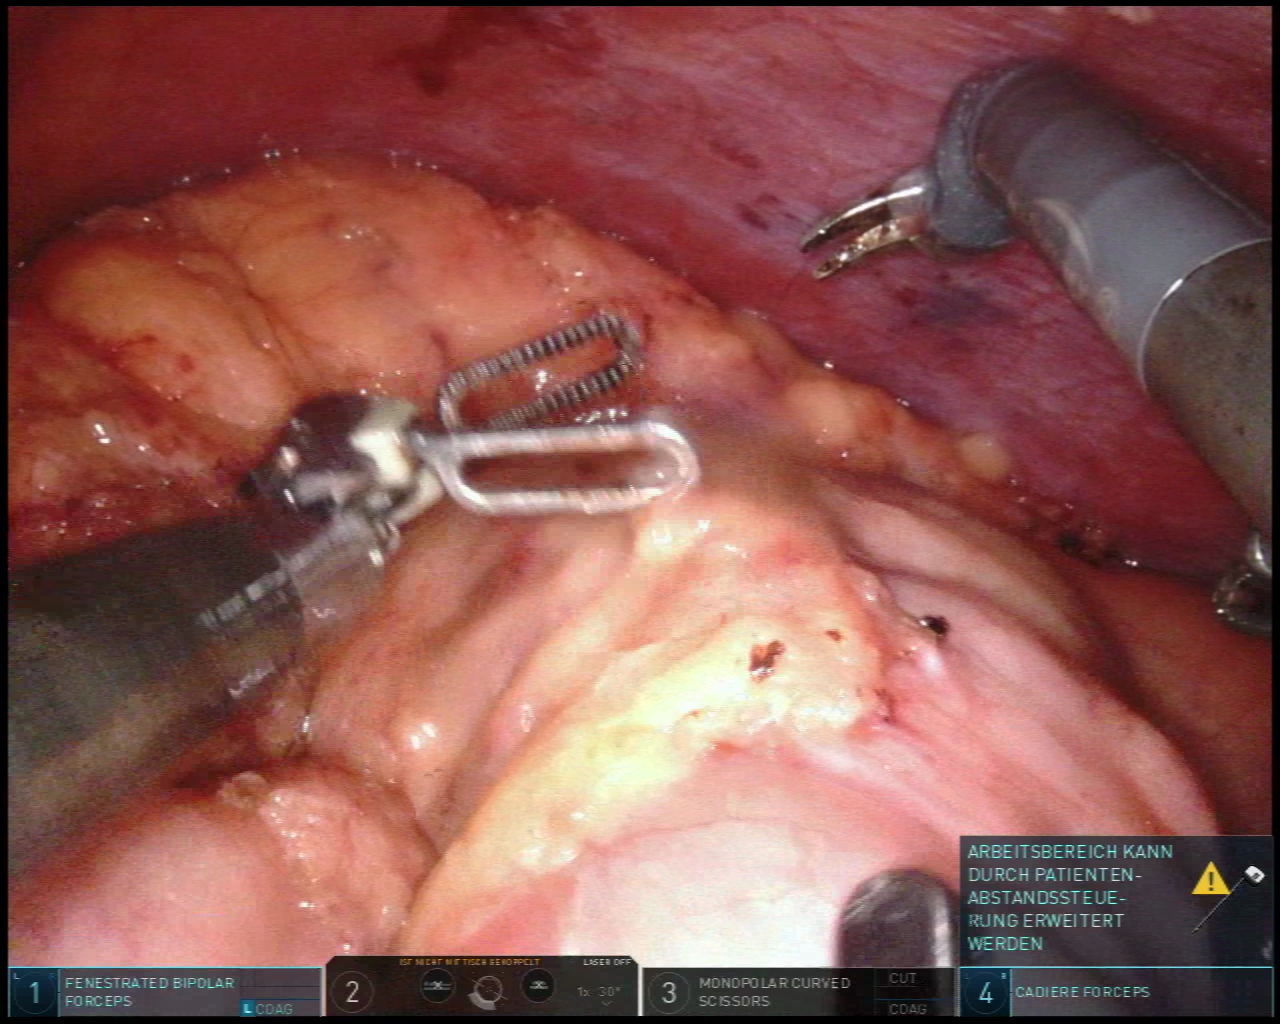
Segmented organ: abdominal_wall
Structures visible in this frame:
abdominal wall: yes
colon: yes
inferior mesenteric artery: no
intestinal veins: no
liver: no
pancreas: no
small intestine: no
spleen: no
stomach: no
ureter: no
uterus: no
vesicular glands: no